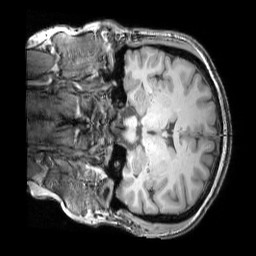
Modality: T1w
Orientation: coronal
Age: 49
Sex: female
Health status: ill
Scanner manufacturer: siemens
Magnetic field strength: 3 T
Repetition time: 1.75 s
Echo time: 0.00418 s